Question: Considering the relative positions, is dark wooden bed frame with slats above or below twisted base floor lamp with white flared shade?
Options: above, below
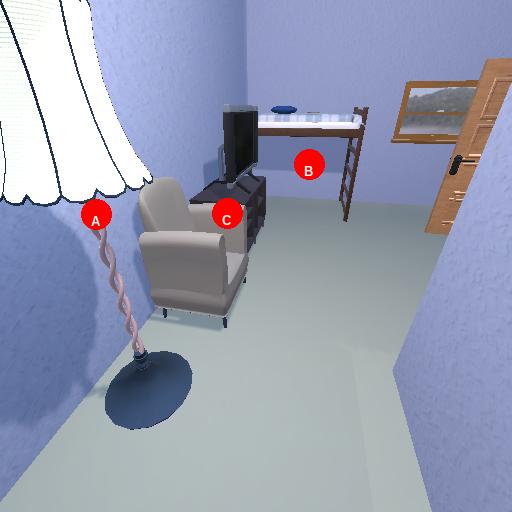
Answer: above